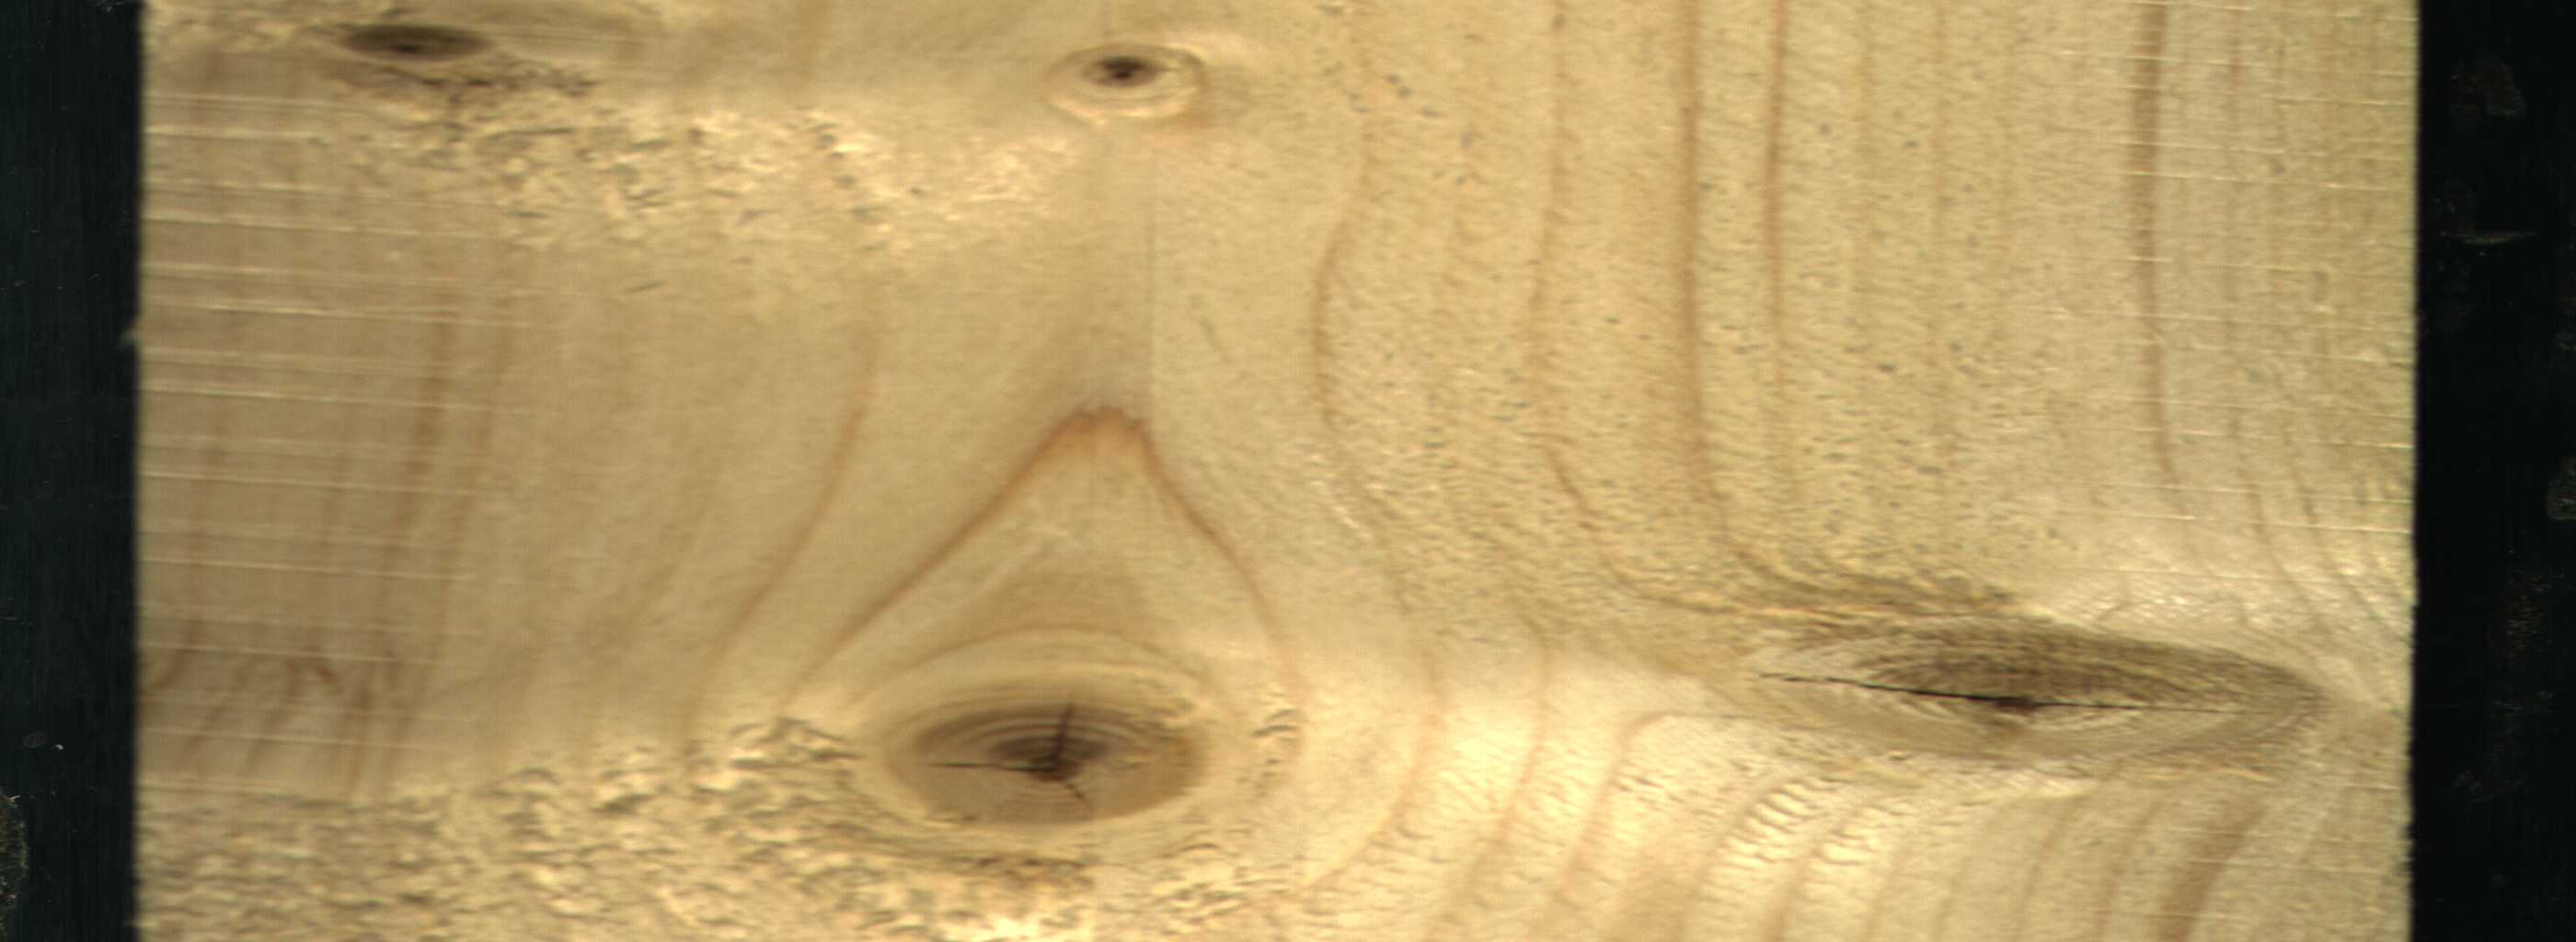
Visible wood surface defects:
knot_with_crack
knot_with_crack
Live_Knot
Live_Knot